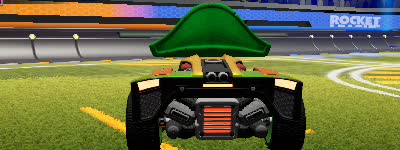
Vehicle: breakout